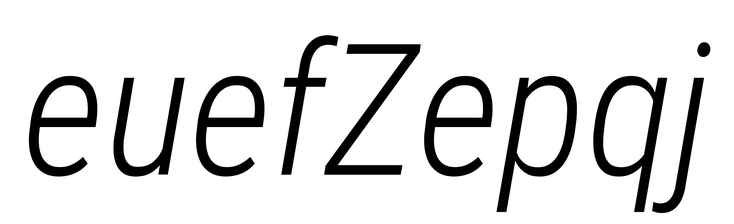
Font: Roboto-Italic_Condensed_Light_Italic